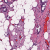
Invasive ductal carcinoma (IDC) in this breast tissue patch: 1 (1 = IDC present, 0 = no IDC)